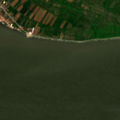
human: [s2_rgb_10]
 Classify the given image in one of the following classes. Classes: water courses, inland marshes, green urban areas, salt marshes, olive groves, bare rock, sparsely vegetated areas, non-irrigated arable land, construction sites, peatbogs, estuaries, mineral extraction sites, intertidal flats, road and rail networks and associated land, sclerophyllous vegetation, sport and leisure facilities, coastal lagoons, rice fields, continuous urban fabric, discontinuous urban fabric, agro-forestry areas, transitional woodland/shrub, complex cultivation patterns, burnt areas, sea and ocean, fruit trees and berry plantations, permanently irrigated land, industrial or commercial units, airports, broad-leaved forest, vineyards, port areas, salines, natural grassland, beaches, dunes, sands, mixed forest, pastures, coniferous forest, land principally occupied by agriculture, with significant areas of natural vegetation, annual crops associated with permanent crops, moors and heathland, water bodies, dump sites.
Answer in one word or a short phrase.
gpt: vineyards, complex cultivation patterns, water courses